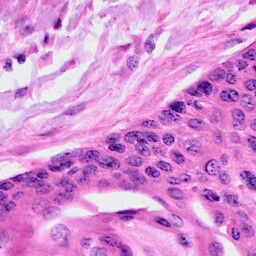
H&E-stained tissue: Cervix